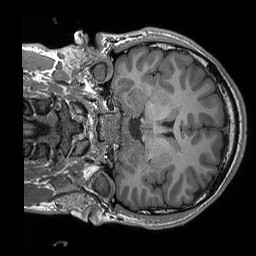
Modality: T1w
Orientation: coronal
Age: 23
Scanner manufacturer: siemens
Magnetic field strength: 3 T
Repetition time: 2.3 s
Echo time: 0.00296 s